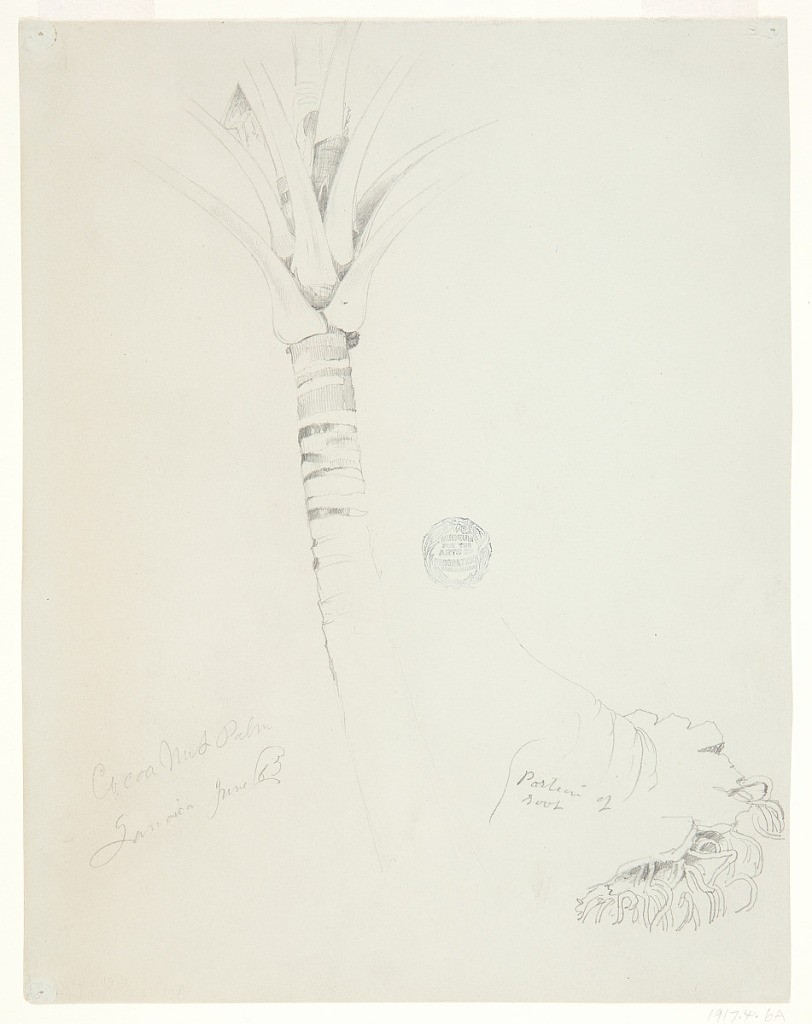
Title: Coconut Palm, Jamaica
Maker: Frederic Edwin Church, American, 1826–1900
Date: June 1865
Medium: Graphite on gray-green wove paper
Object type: Drawing
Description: Botanical sketch of the roots, trunk, and lower bough of a coconut palm tree. Roots at lower right. Bough lightly shaded.